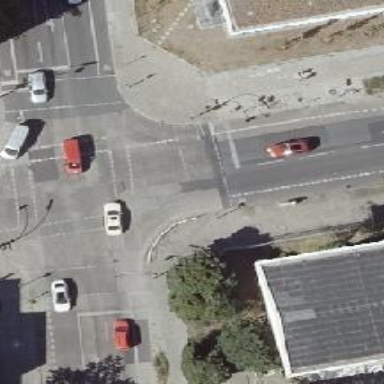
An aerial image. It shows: Road with traffic signals.